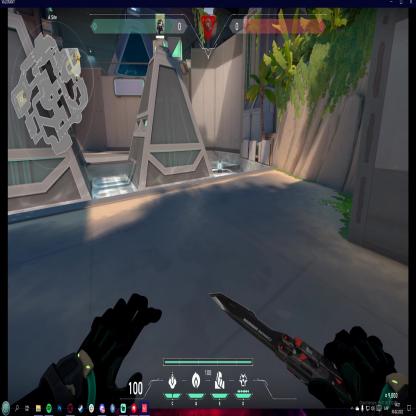
Label: planted spike